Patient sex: F
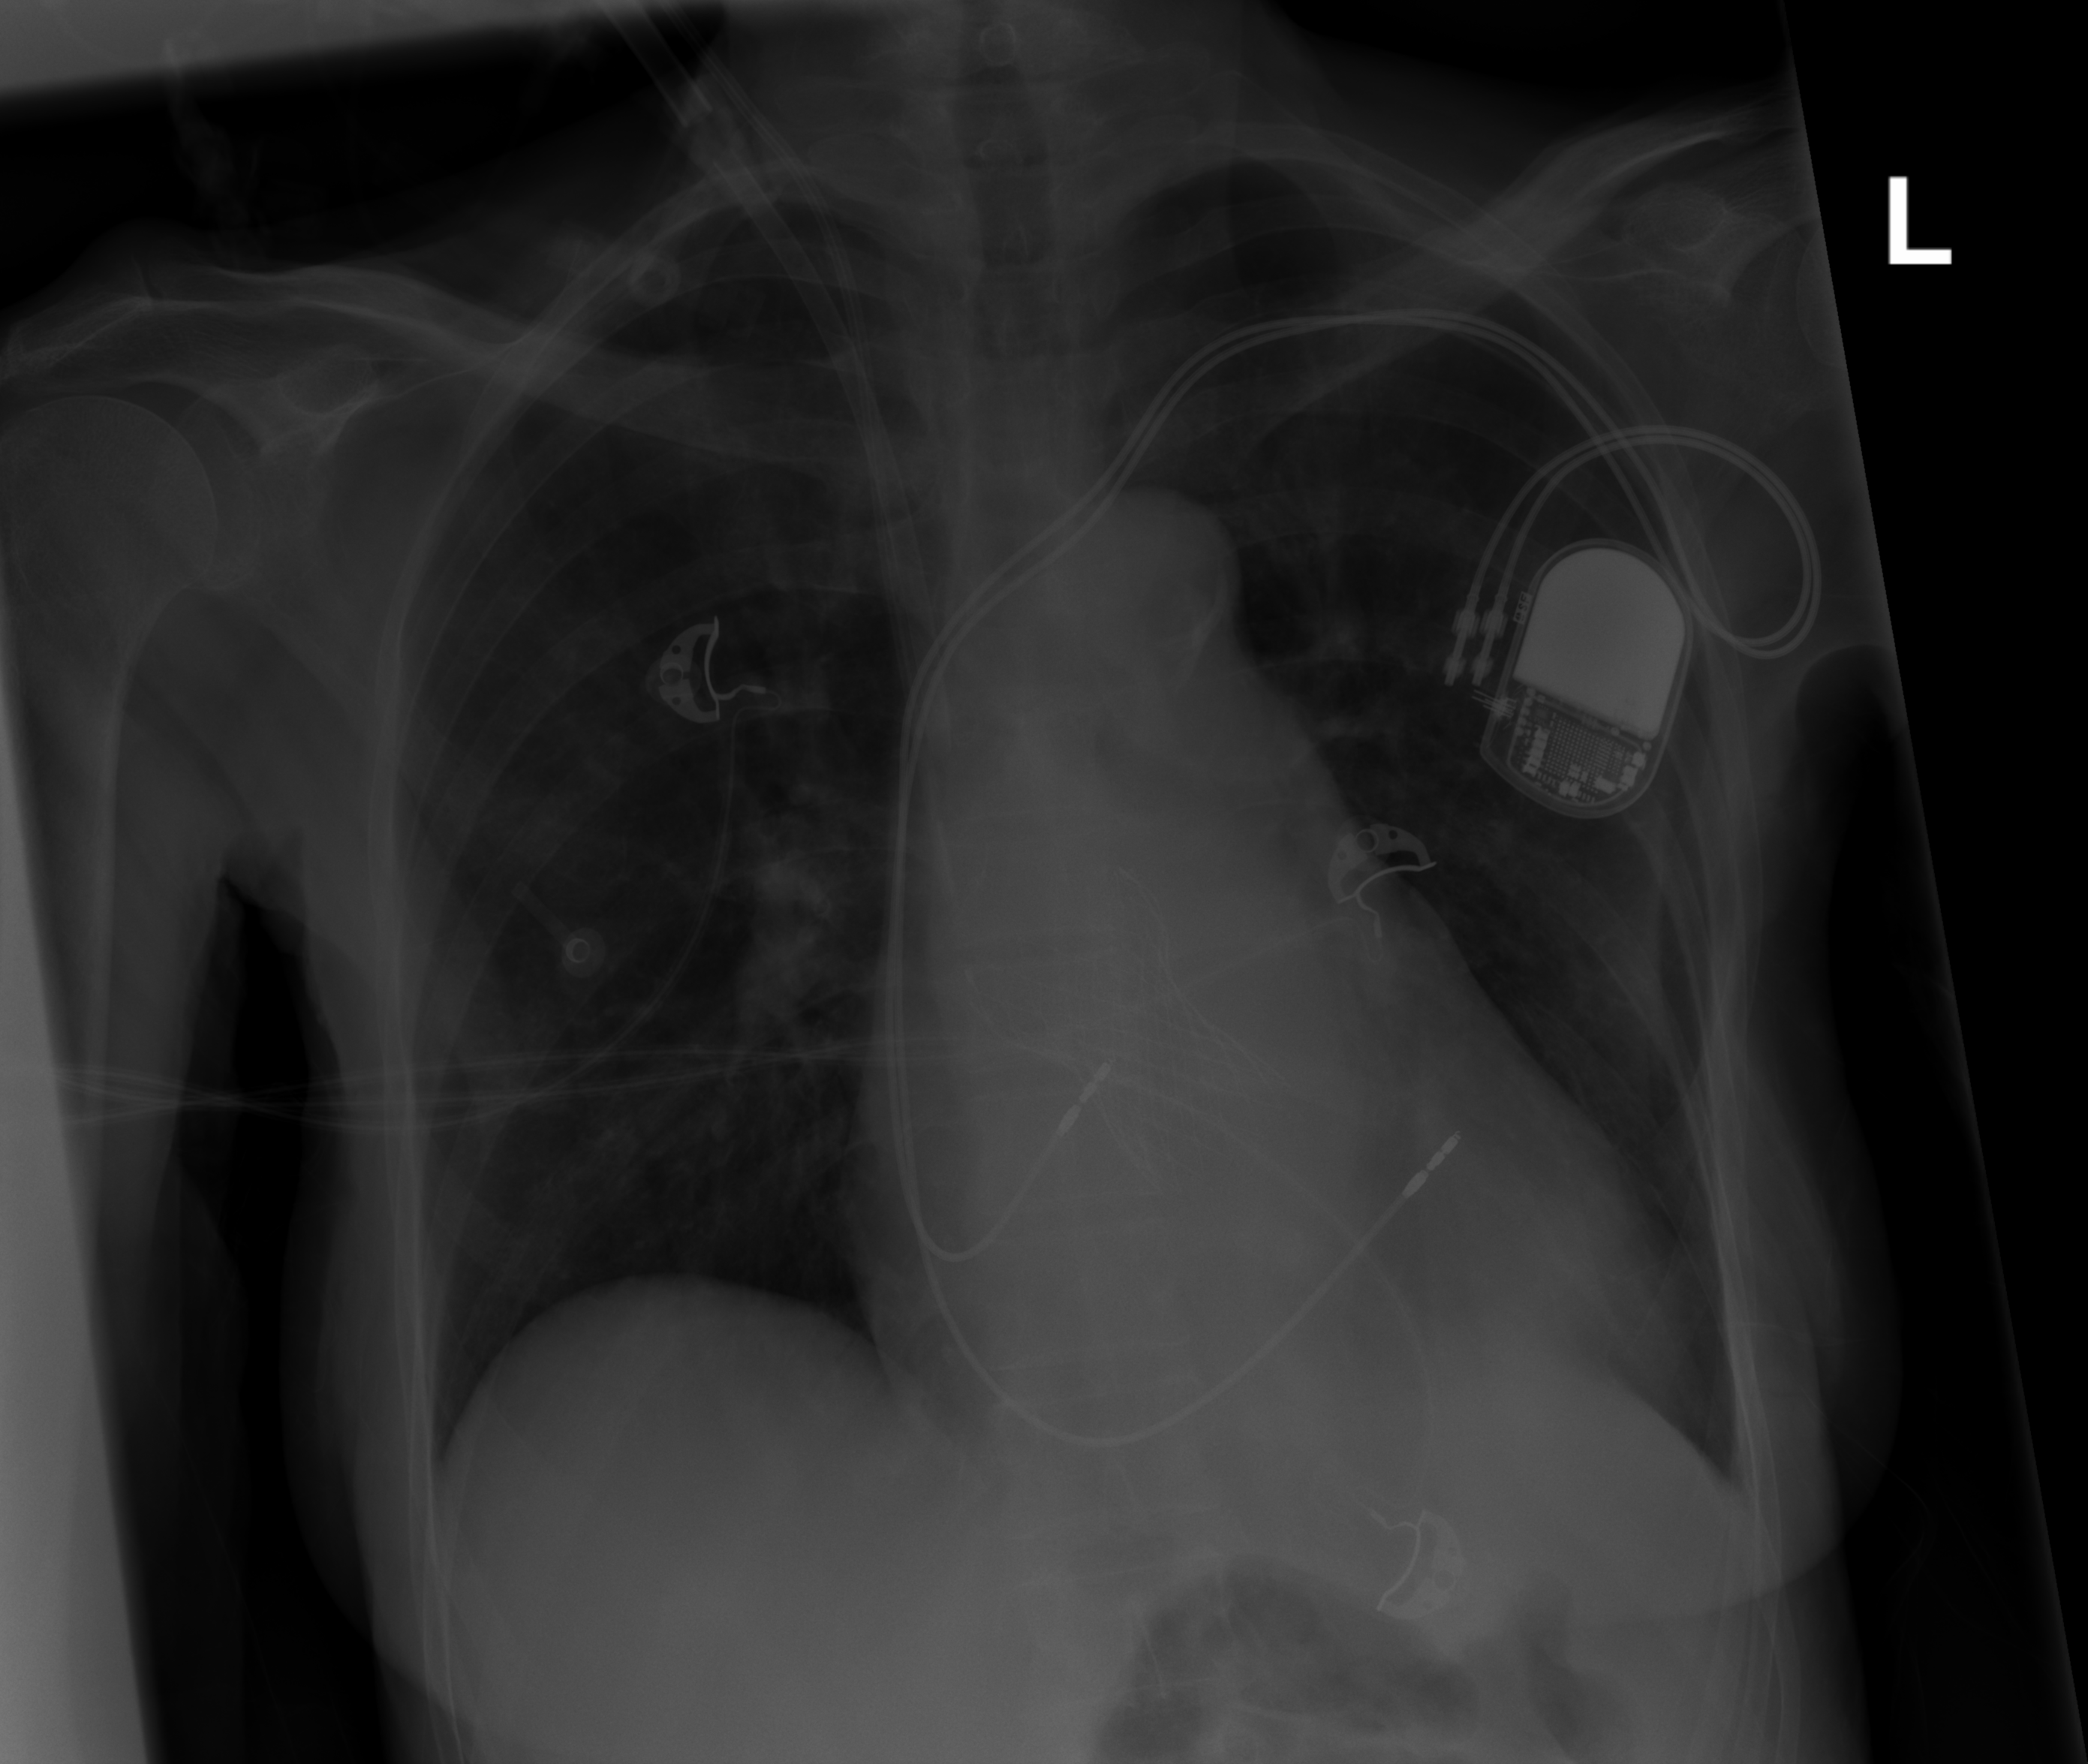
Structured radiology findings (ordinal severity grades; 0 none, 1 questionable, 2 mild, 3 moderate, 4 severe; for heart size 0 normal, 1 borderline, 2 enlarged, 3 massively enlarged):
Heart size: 0
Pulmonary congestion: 0
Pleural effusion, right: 0
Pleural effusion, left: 0
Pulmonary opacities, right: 0
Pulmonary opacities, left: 0
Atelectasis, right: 0
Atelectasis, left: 0